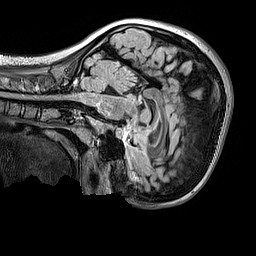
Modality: FLAIR
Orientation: sagittal
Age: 12
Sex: female
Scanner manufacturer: siemens
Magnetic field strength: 3 T
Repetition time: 5 s
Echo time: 0.388 s